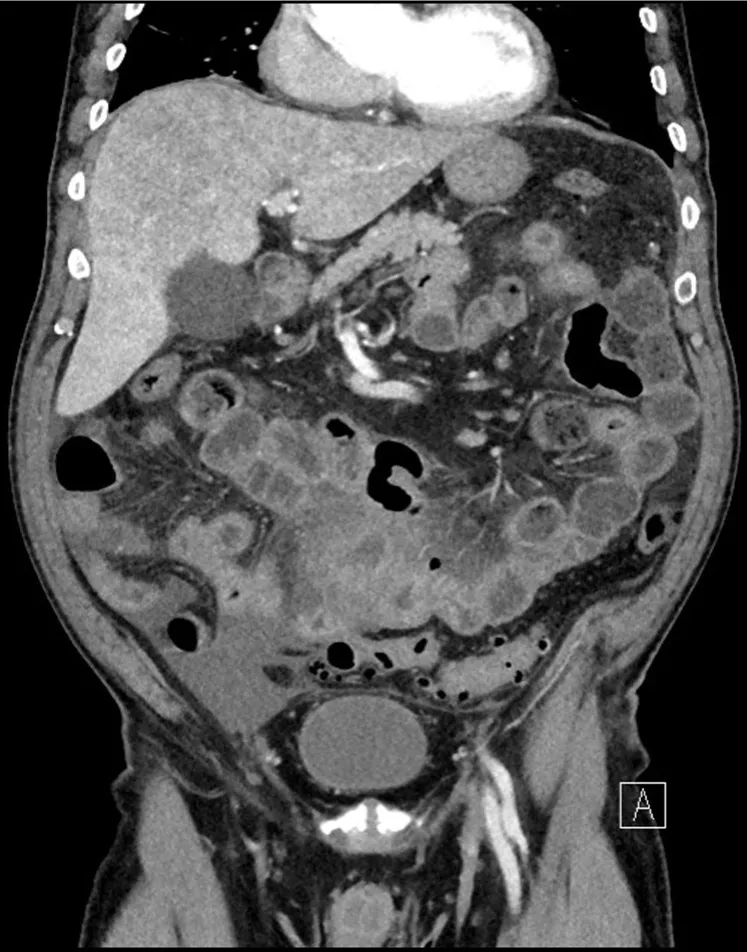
Coronal image from a contrast enhanced CT scan showing extensive bowel wall thickening and mesenteric fat stranding with free liquid in the right pelvic area.
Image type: radiology (ct)